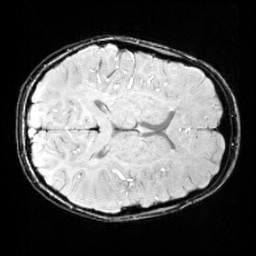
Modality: SWI
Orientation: axial
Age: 13
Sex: male
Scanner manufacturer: siemens
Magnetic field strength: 3 T
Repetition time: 0.027 s
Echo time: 0.02 s